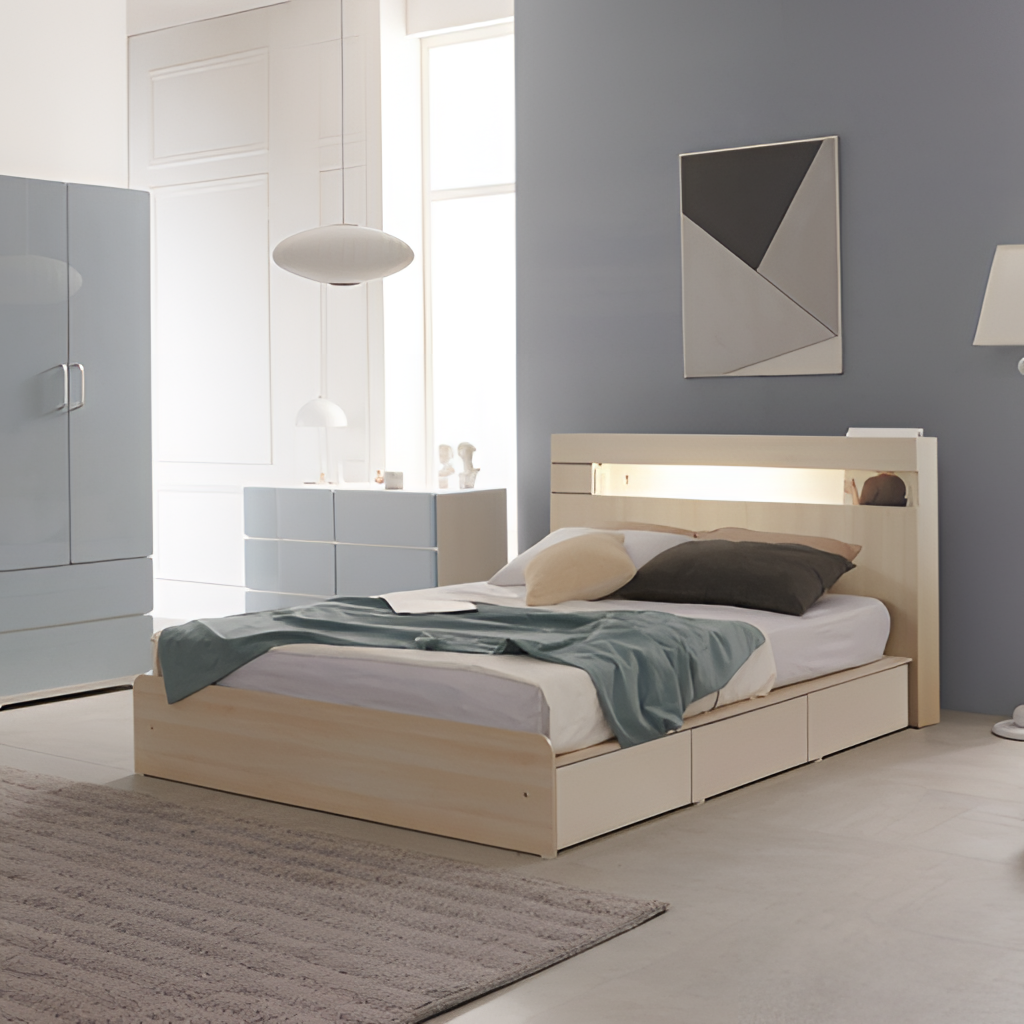
wood illuminated headboard bed, bedroom, gray tile flooring, with large square pattern, paint wallpaper, with vertical two tone pattern, contemporary